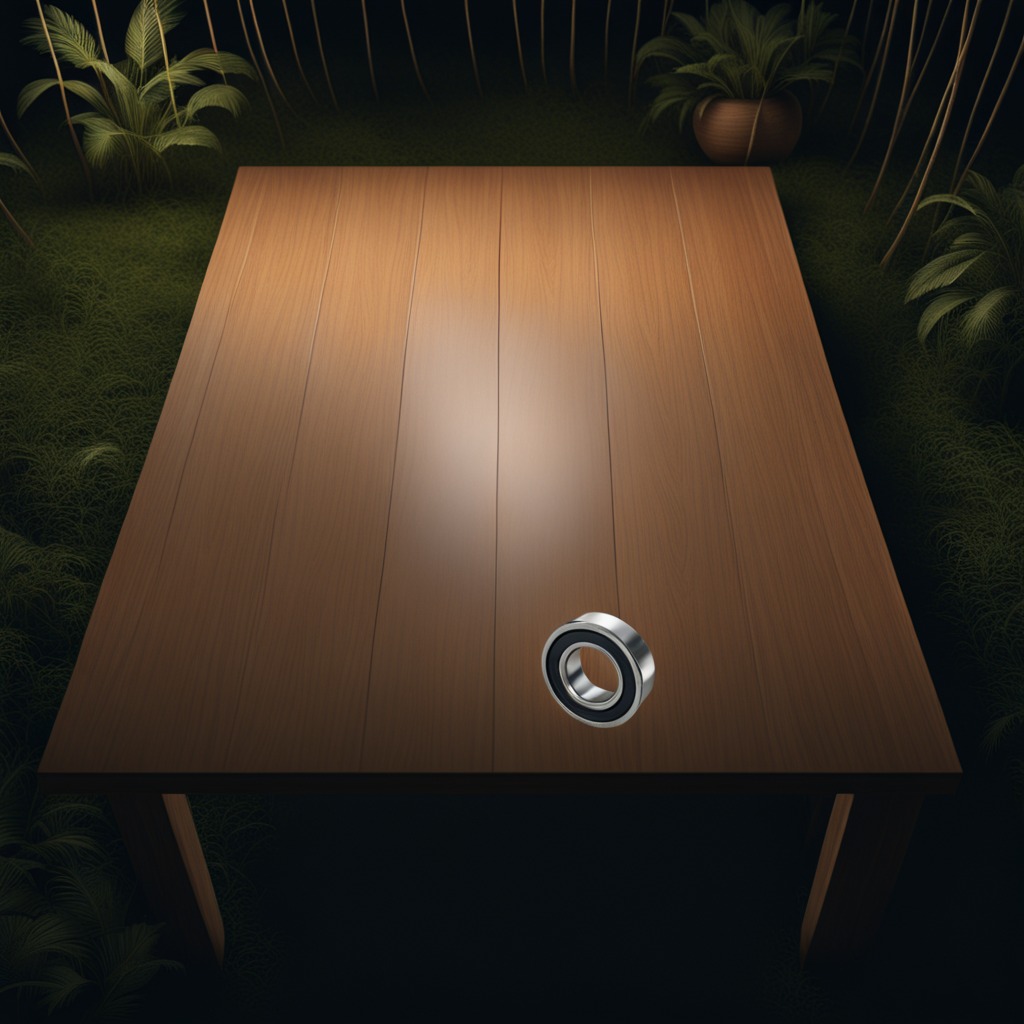
A metal ball bearing is lying on a wooden table inside a jungle field workshop tent at night.